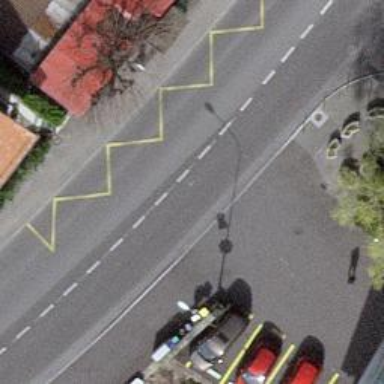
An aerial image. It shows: Bus stop with shelter for public transportation.